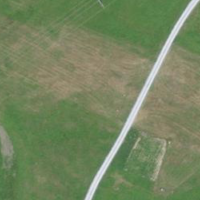
EUNIS habitat code: 24
Species observed at this site:
Saxicola rubetra